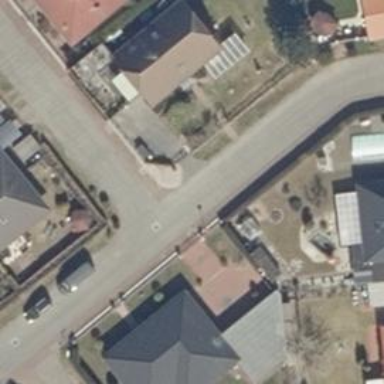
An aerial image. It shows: Residential road with sidewalk on the left.